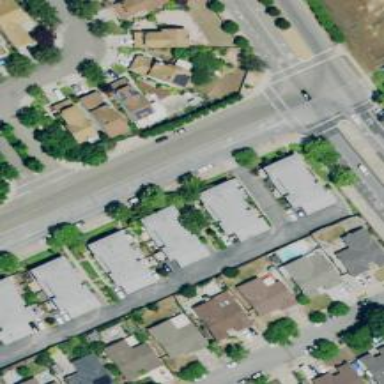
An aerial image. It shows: Alley classified as service road.